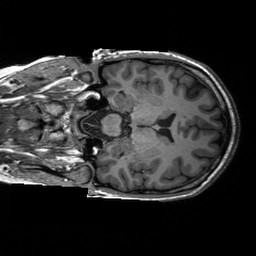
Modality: T1w
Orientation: coronal
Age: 35
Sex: female
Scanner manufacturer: siemens
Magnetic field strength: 3 T
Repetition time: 2.3 s
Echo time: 0.00233 s